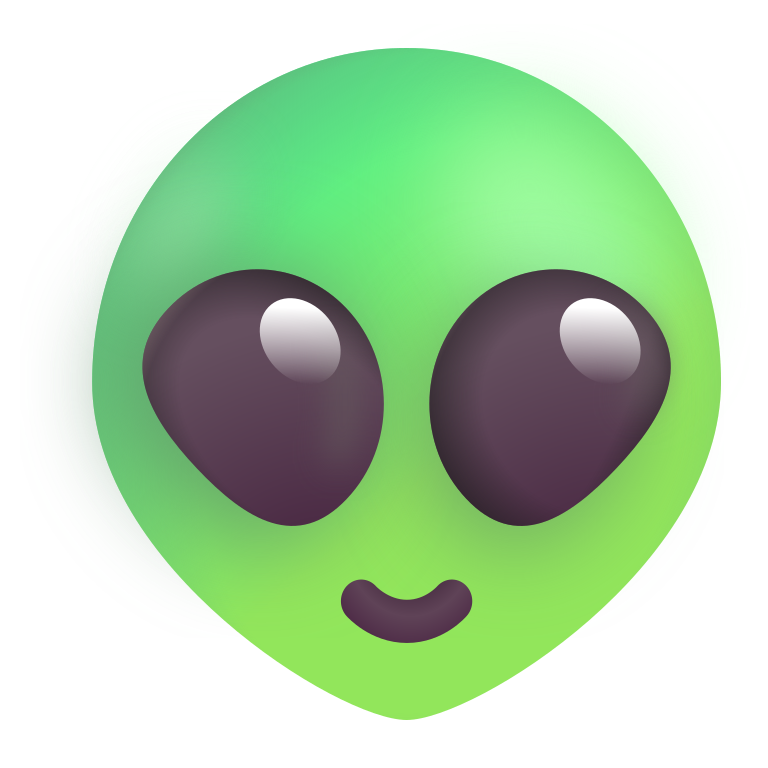
alien color